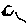
Label: bird